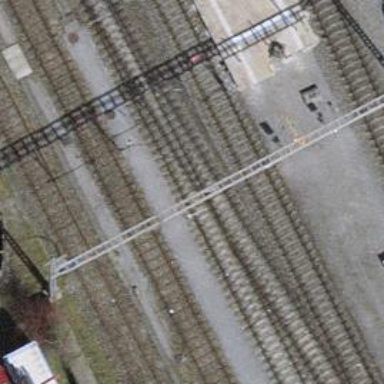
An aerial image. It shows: Siding railway track with electrified contact line.